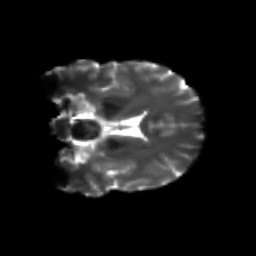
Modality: T2w
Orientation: coronal
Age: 23
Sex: female
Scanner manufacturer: siemens
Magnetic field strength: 3 T
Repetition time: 3.5 s
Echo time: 0.104 s